Question: Please help, I want to hide a particular coloumn in flexigrid by default
Here is my Flexigrid which is sent in json
'''
$total = $this->countRec('id','pipo_orders',$where);
header("Expires: Mon, 26 Jul 1997 05:00:00 GMT" );
header("Last-Modified: " . gmdate( "D, d M Y H:i:s" ) . "GMT" );
header("Cache-Control: no-cache, must-revalidate" );
header("Pragma: no-cache" );
header("Content-type: text/x-json");
$json = "";
$json .= "{
";
$json .= "page: $page,
";
$json .= "total: $total,
";
$json .= "rows: [";
$rc = false;
$i=1;
//while ($row = mysql_fetch_array($result)) {
foreach($result as $row) {
$json .= "<input id="demo_box_".$i."" class="css-checkbox csscheck" type="checkbox" value="".trim($row->id)."" /><label for="demo_box_".$i."" name="demo_lbl_".$i."" class="css-label"></label>','";
'''
Here is the json of the checkbox
'''
$json .= "<input id="demo_box_".$i."" class="css-checkbox csscheck" type="checkbox" value="".trim($row->id)."" /><label for="demo_box_".$i."" name="demo_lbl_".$i."" class="css-label"></label>','";
'''
I want to uncheck the first checkbox by default so that my first coloumn should always be hidden whenever the flexloads,

How can i do this or is there any other way to hide the first coloumn which has checkbox to be hidden by default. Please help
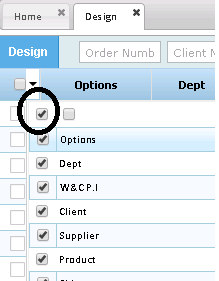
Answer: What ever the coloumn it might be 'hide: true' will do the trick.
In your FlexiGrid code to display the coloumn (Probably in your view)
'''
{display: 'ID', name : 'id', width : 50, sortable : true, align: 'left', hide: true}
'''